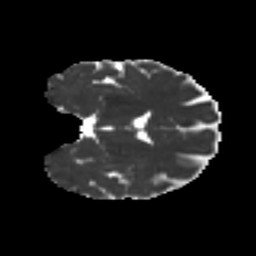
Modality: MD
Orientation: coronal
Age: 49
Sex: female
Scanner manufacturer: ge
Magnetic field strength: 3 T
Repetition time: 7.8 s
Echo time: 0.0606 s